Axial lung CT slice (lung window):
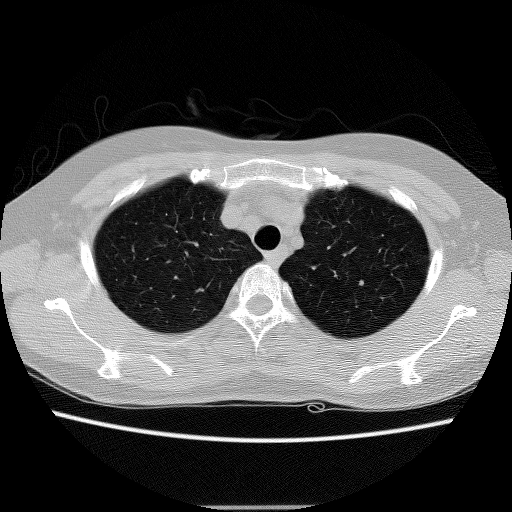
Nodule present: no